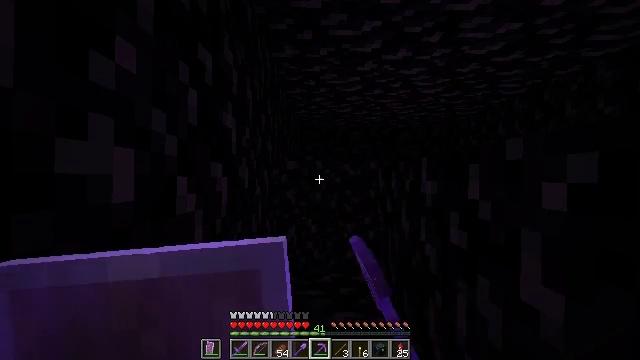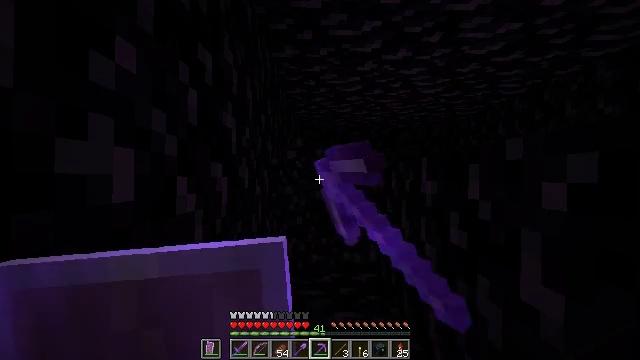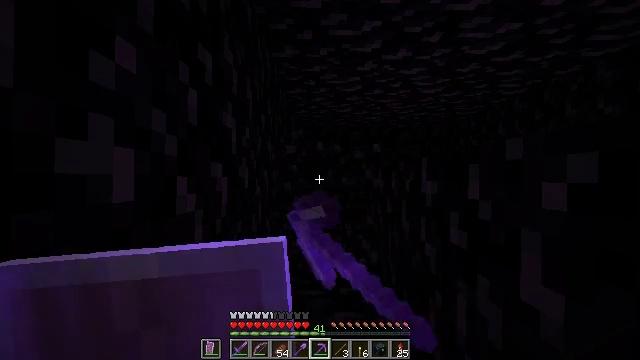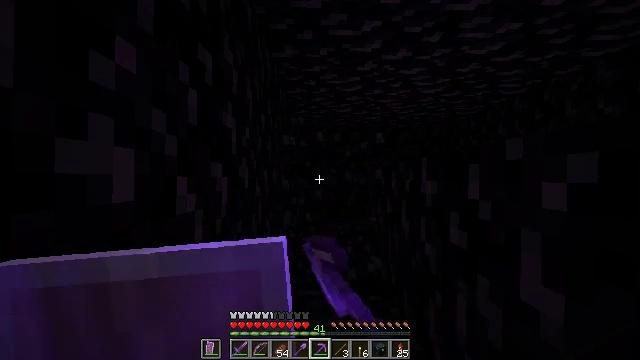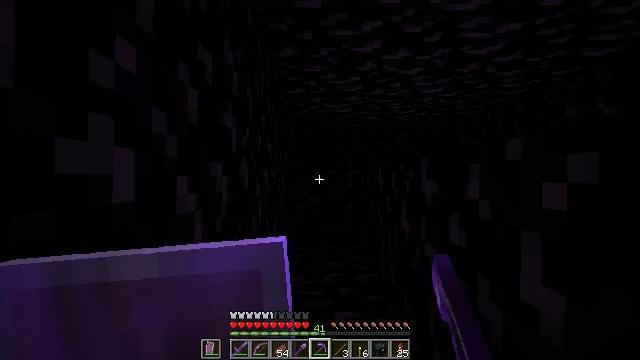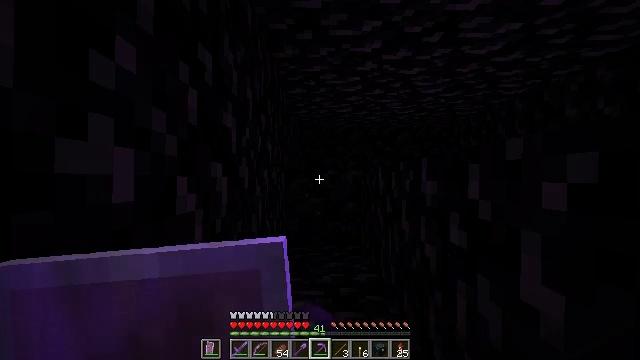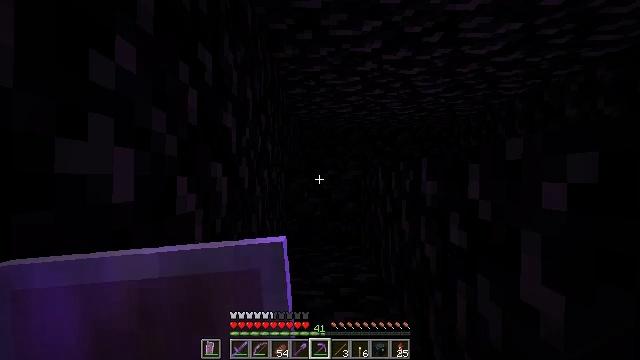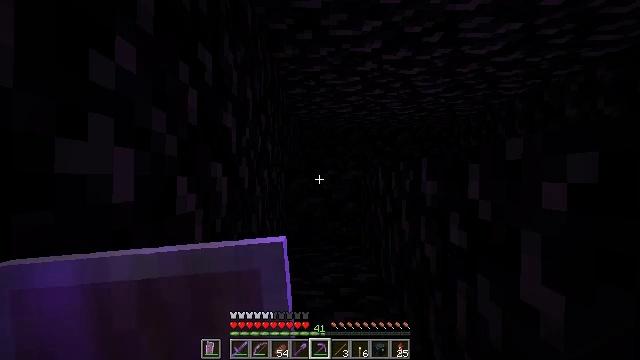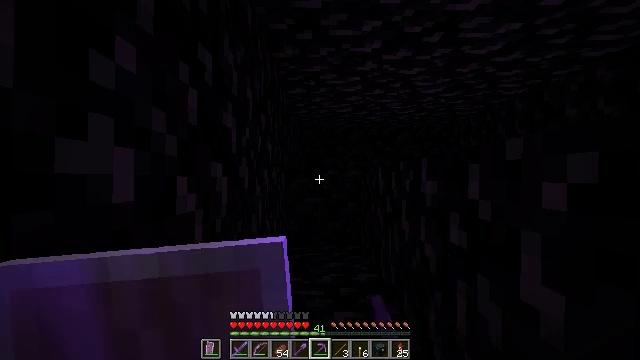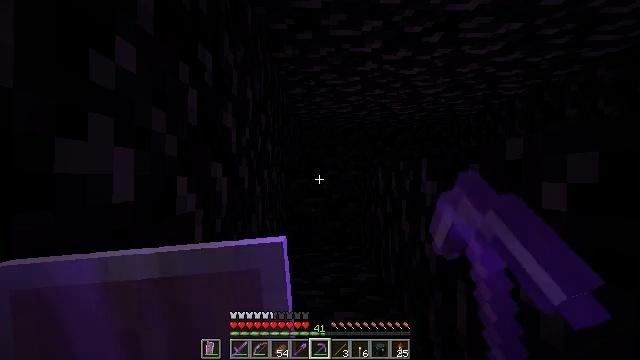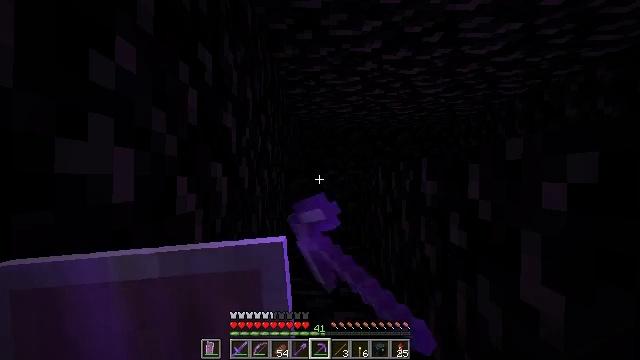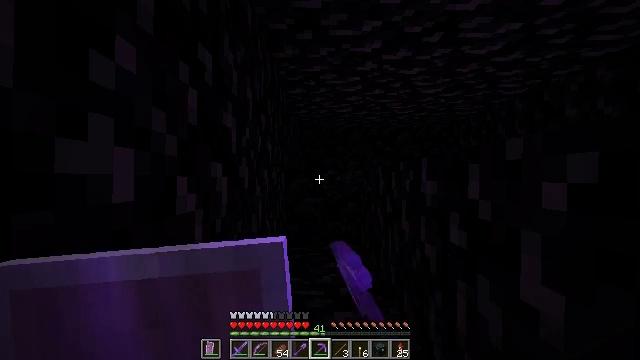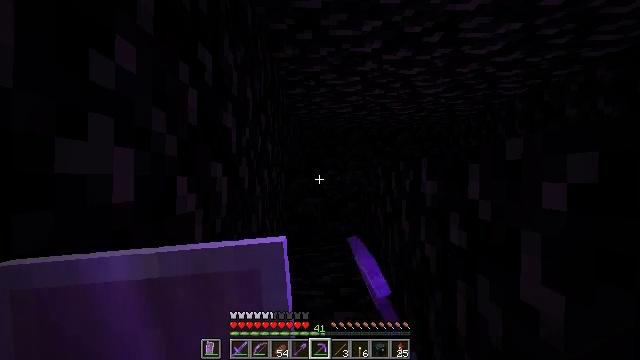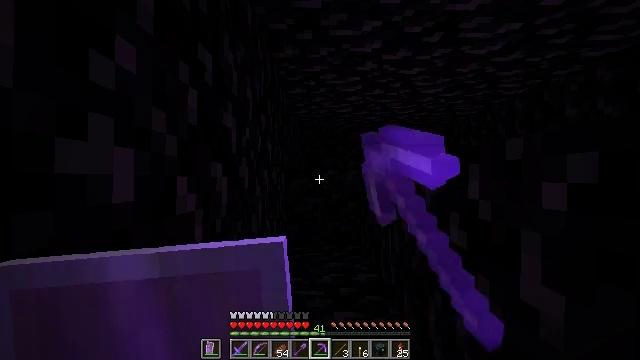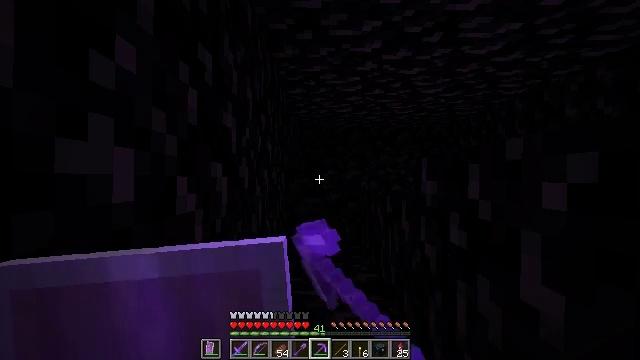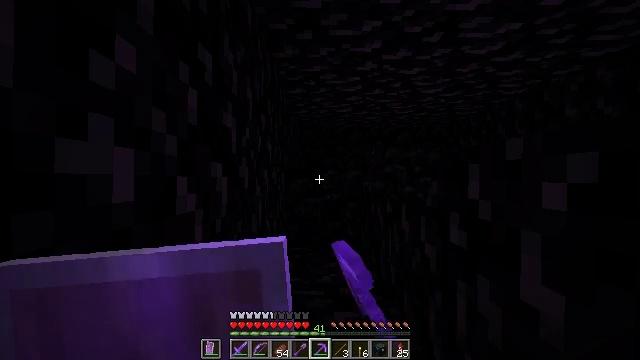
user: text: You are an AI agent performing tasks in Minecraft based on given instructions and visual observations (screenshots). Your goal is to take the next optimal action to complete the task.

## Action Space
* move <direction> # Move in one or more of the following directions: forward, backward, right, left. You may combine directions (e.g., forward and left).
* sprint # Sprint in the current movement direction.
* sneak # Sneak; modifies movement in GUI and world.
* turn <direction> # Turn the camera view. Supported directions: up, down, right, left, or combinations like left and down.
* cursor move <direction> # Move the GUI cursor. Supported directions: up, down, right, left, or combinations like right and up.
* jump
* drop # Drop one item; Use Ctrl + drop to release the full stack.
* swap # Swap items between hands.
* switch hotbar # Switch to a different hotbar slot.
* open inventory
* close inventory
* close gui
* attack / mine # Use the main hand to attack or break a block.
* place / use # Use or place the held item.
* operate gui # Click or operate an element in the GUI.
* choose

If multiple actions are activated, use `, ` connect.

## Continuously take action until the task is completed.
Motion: motion action
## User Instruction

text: Collect obsidian for crafting.
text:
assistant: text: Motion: attack / mine
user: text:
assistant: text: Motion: attack / mine
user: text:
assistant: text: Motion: attack / mine
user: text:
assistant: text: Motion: attack / mine
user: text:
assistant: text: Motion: attack / mine
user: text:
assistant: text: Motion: attack / mine
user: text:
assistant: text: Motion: attack / mine
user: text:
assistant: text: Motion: attack / mine
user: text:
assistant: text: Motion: attack / mine
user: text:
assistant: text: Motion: attack / mine
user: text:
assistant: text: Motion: attack / mine
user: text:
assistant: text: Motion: attack / mine
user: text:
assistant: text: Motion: attack / mine
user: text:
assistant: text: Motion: attack / mine
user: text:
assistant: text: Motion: attack / mine
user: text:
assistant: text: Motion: attack / mine
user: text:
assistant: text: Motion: attack / mine
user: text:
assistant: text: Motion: attack / mine
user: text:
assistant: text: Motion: attack / mine
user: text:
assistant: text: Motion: attack / mine
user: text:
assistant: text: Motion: attack / mine
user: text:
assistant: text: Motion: attack / mine
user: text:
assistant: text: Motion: attack / mine
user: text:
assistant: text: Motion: attack / mine
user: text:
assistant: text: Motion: attack / mine
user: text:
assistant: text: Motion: attack / mine
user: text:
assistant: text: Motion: attack / mine
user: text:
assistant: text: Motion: attack / mine
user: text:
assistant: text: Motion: attack / mine
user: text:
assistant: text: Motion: attack / mine